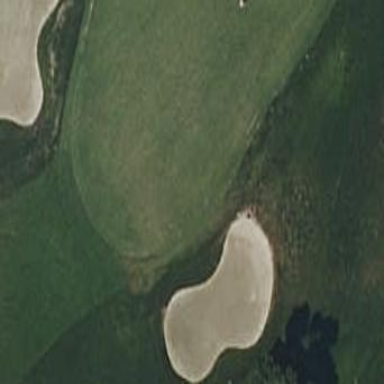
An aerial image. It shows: Golf bunker filled with natural sand.